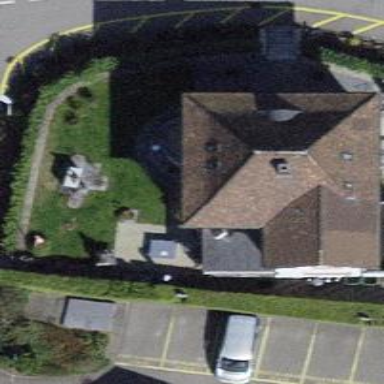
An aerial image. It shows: Building with tile roof.